Field crop: maize
Growth stage: 2
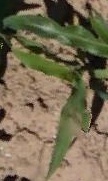
Species: maize